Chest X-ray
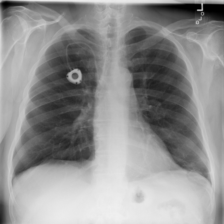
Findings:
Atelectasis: positive
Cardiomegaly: negative
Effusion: negative
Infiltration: negative
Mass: negative
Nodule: negative
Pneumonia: negative
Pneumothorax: negative
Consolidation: negative
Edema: negative
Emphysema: negative
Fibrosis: negative
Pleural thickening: negative
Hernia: negative